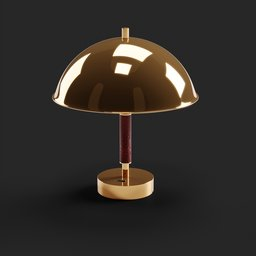
Label: lighting